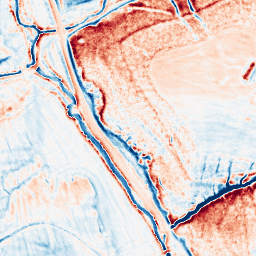
Category: classical
Decomposition family: uniform
Decomposition parameters: size: 10
Upsampling method: quadratic
Upsampling parameters: scale: 8
Upsampling scale: 8